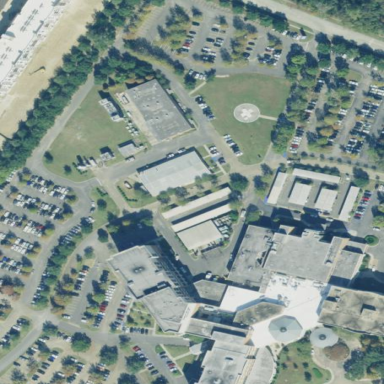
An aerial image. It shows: Healthcare facility identified as hospital.